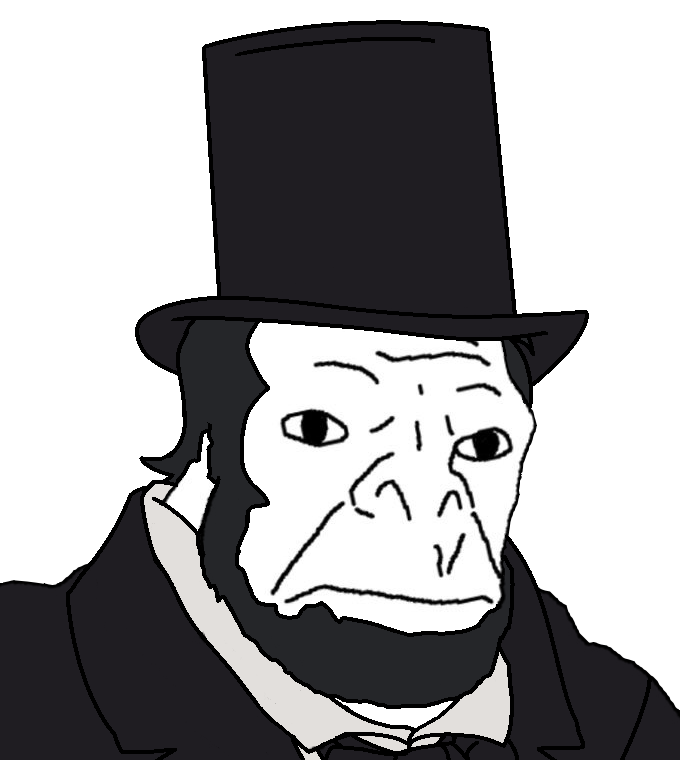
Label: 5_Craig